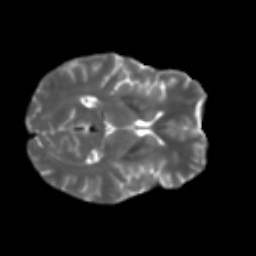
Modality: T2w
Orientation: axial
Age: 36
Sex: female
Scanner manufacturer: ge
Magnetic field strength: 3 T
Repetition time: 7.8 s
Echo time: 0.0606 s